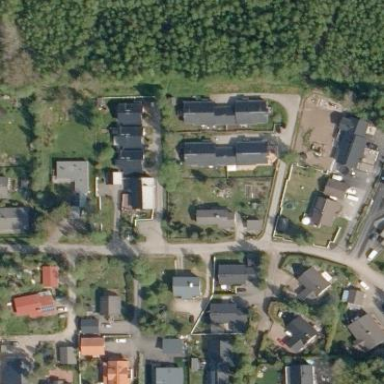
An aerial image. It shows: Residential area.